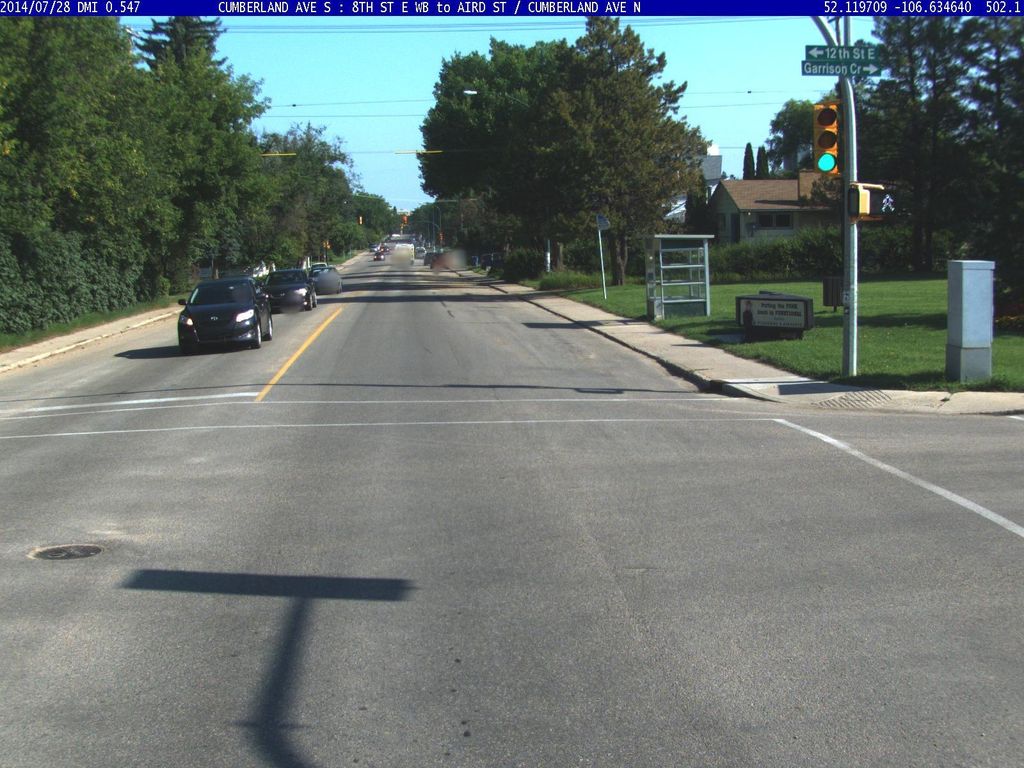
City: saskatoon